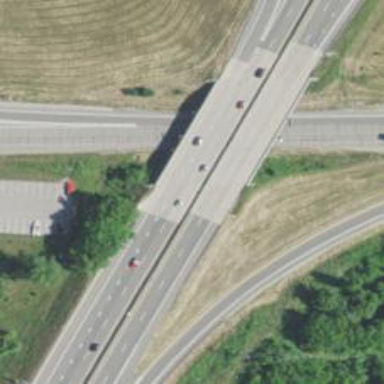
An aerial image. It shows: Motorway bridge with asphalt surface.